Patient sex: M
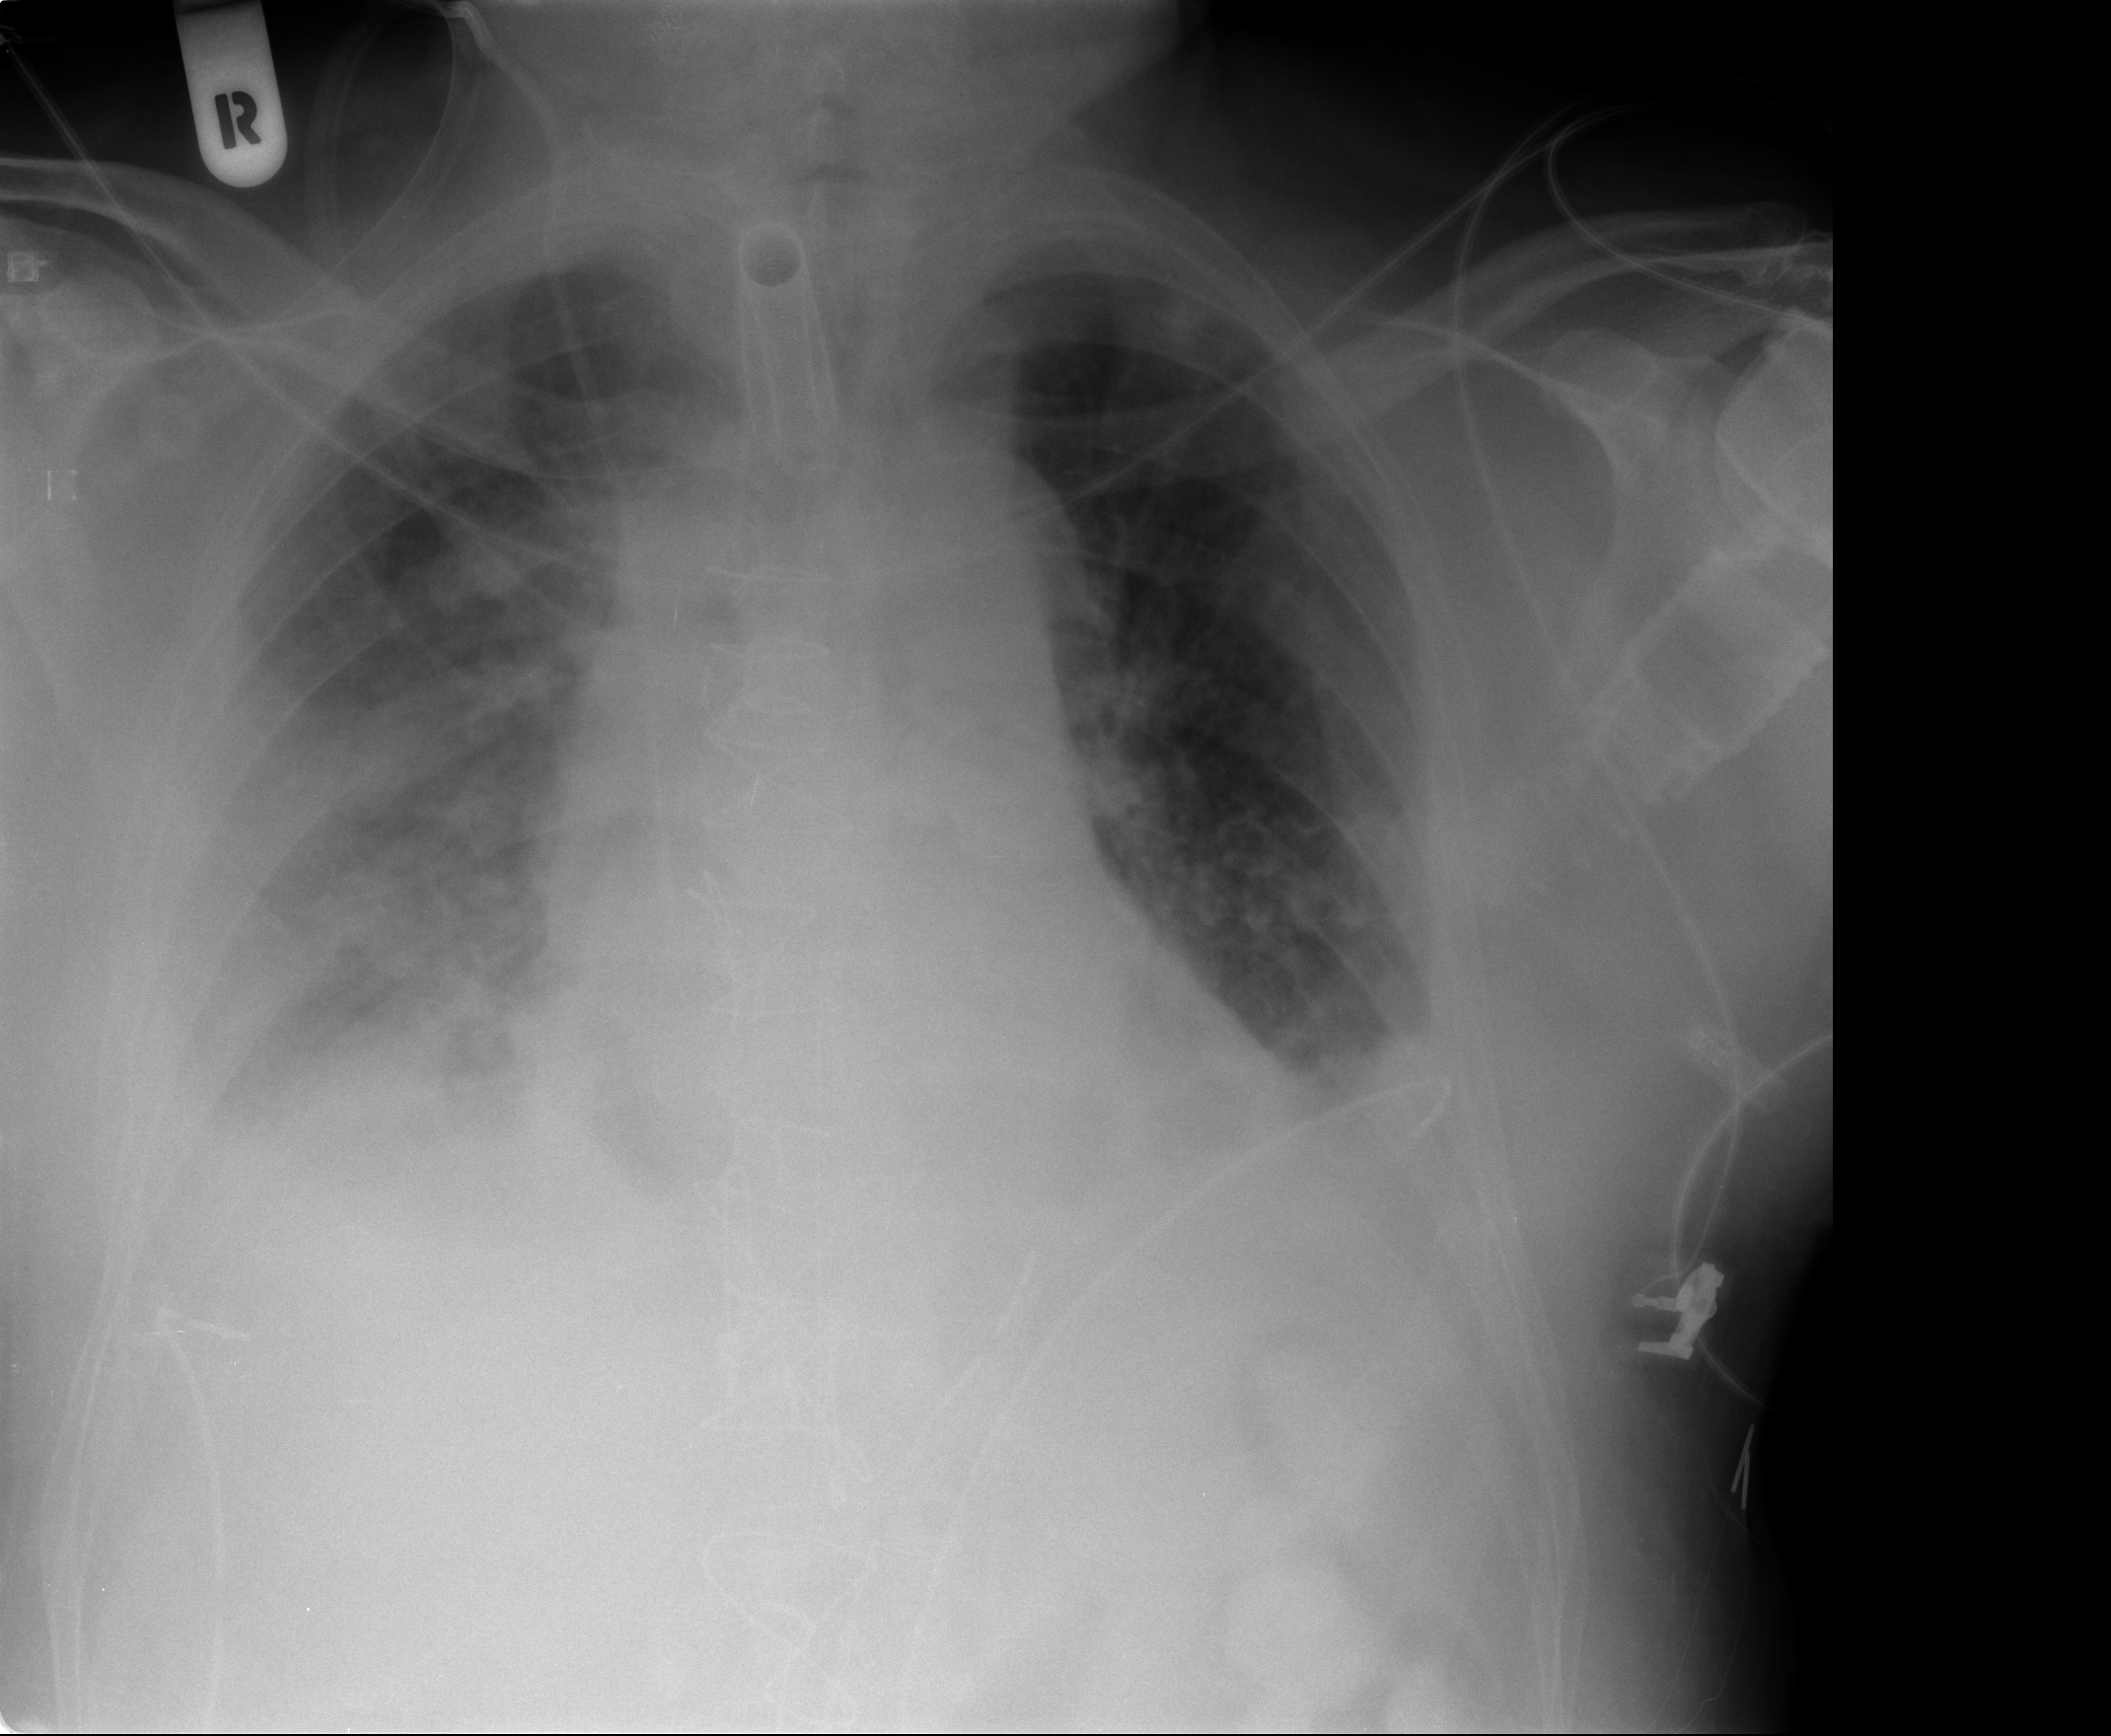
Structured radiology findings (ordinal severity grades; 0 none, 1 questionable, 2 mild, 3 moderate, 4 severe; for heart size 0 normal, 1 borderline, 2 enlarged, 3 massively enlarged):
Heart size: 2
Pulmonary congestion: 1
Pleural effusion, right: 2
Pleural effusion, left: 2
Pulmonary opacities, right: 2
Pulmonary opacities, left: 0
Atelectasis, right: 2
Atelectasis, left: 2